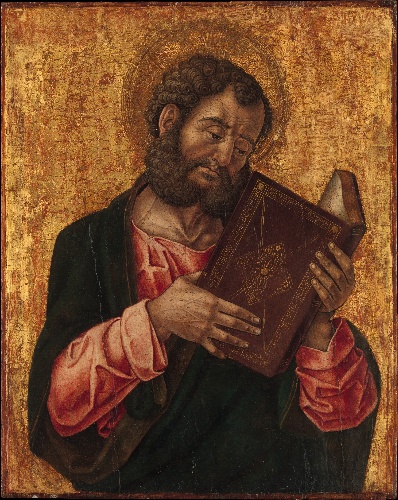
Title: A Saint (Mark?) Reading
Artist: Bartolomeo Vivarini
Artist bio: Italian, active Venice 1450–91
Date: ca. 1470
Object type: Painting fragment
Classification: Paintings
Medium: Tempera on wood, gold ground
Dimensions: 18 5/8 x 14 3/4 in. (47.3 x 37.5 cm)
Department: European Paintings
Credit line: Bequest of Adele L. Lehman, in memory of Arthur Lehman, 1965
Accession year: 1965
Repository: Metropolitan Museum of Art, New York, NY
Tags: Reading|Saint Mark|Men